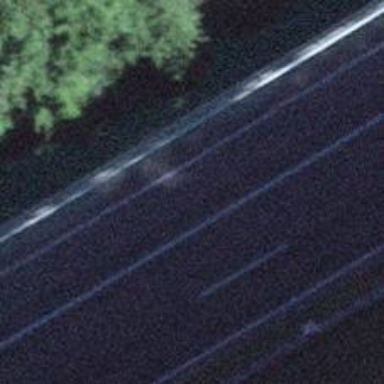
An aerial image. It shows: Bridge with asphalt surface carrying trunk highway.